Question: I have two 'ToggleButtons'. I want only one of them to be in the 'Pressed' state at any time. So let's say 'Model ToggleButton' is pressed:
I want to achieve the below concepts:
1. If I press Drawing ToggleButton, the Model ToggleButton will be unpressed and Drawing ToggleButton will go to pressed state.
2. If press the Model Button which is in the pressed state nothing will happen.
By the way here is all I have done so far :(
'''
<ToggleButton Width="50" Height="23" Margin="0 0 0 0">Model</ToggleButton>
<ToggleButton Width="50" Height="23" Margin="0 0 7 0">Drawing</ToggleButton>
'''
Using the provided link under the comments, I came up with this:
'''
<RadioButton Style="{StaticResource {x:Type ToggleButton}}" Content="Model" IsChecked="True" />
<RadioButton Style="{StaticResource {x:Type ToggleButton}}" Content="Drawing" />
'''
Now the above code gives me two buttons, but how can I style these? I know how to style. But I don't know what to style here? I mean I have already filled the style property here how can I style the 'ToggleButton' itself?

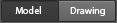
Answer: Since , you can set ToggleButton style to it and like this:
'''
<RadioButton GroupName="Test" Width="50" Height="23" Margin="0 0 7 0"
Content="Model">
<RadioButton.Style>
<Style TargetType="ToggleButton"
BasedOn="{StaticResource {x:Type ToggleButton}}">
<Setter Property="Background" Value="Red"/>
<!-- Set other properties here-->
</Style>
</RadioButton.Style>
</RadioButton>
'''